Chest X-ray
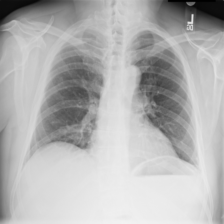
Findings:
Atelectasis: negative
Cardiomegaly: negative
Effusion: negative
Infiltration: positive
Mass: negative
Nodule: positive
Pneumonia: negative
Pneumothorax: negative
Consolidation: negative
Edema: negative
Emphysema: negative
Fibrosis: negative
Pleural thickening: negative
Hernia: negative